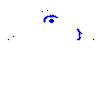
Particle: electron